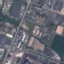
Label: Industrial